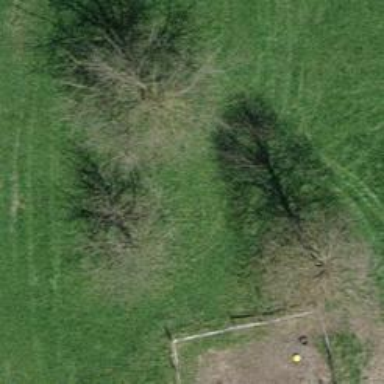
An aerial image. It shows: Deciduous broadleaved tree.